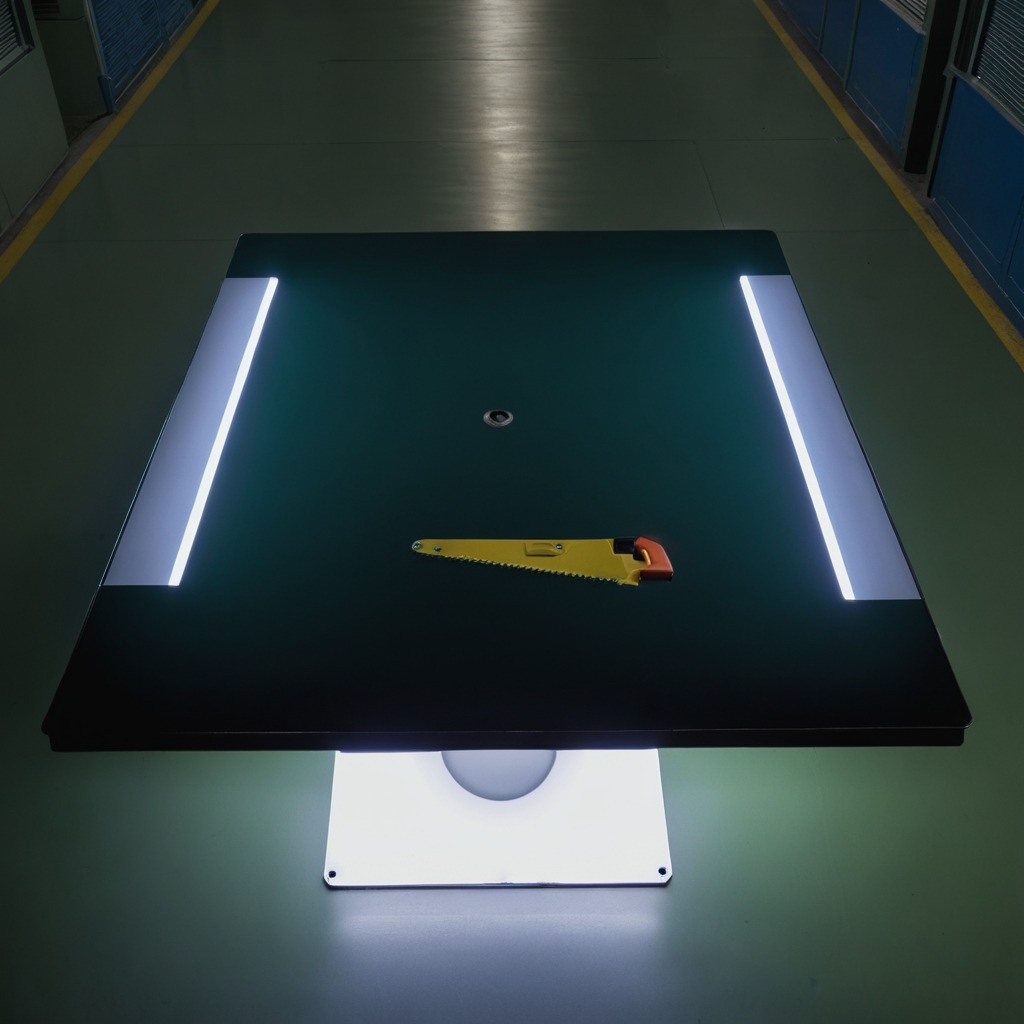
A metal saw is lying on a clean empty table in a railway signal maintenance room lit by harsh overhead fluorescents.